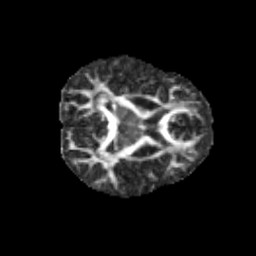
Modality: FA
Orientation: axial
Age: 10
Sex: male
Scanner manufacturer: siemens
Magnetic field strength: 3 T
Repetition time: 3.8 s
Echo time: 0.07 s